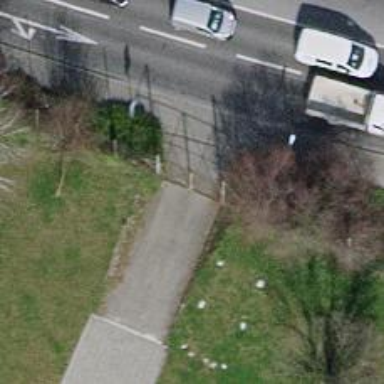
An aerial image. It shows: Gate.